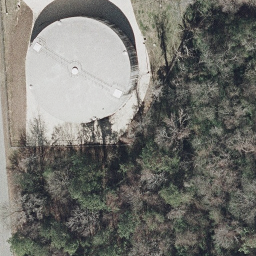
Label: storage tanks